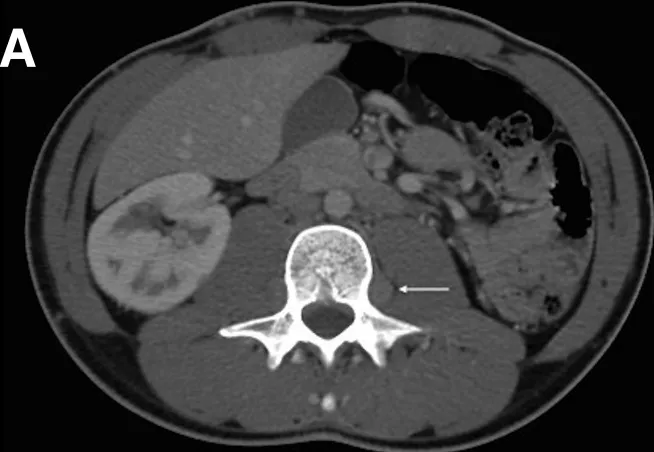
Left iliac vein ascending along the back of the psoas.
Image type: radiology (ct)